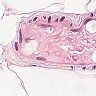
Metastatic tissue present: no